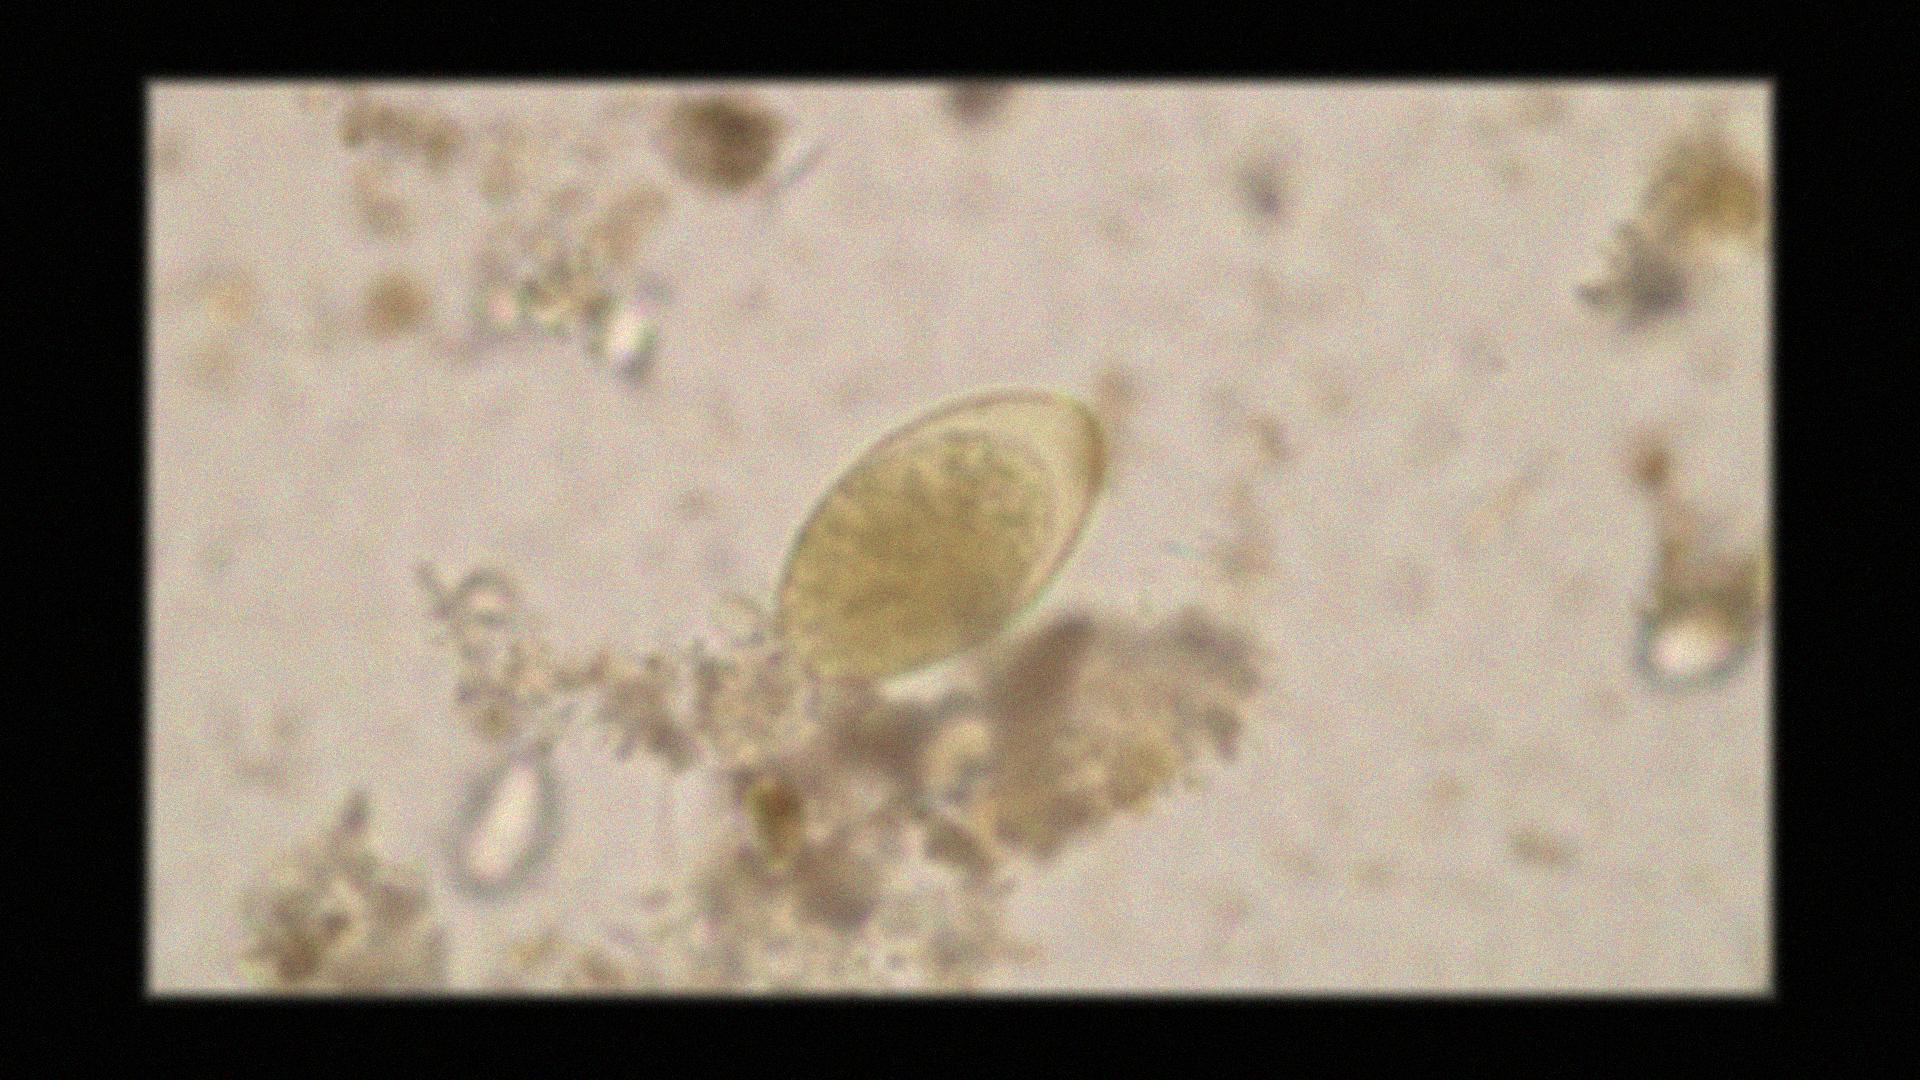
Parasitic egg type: Fasciolopsis buski